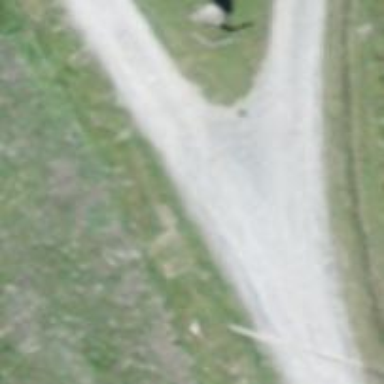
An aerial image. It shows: Unclassified road with fine gravel surface of grade 2 tracktype.